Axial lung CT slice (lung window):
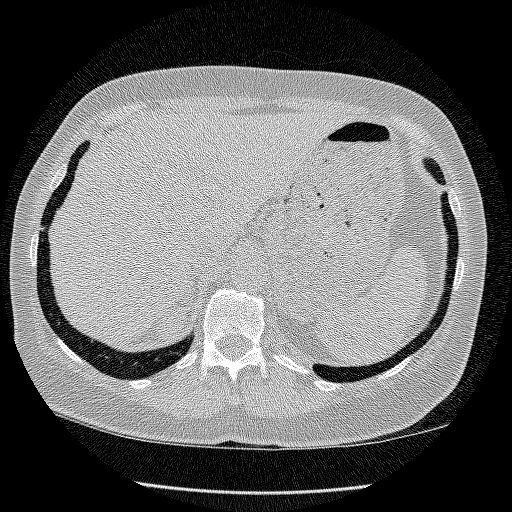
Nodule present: no